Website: bh-photo
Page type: store-pickup
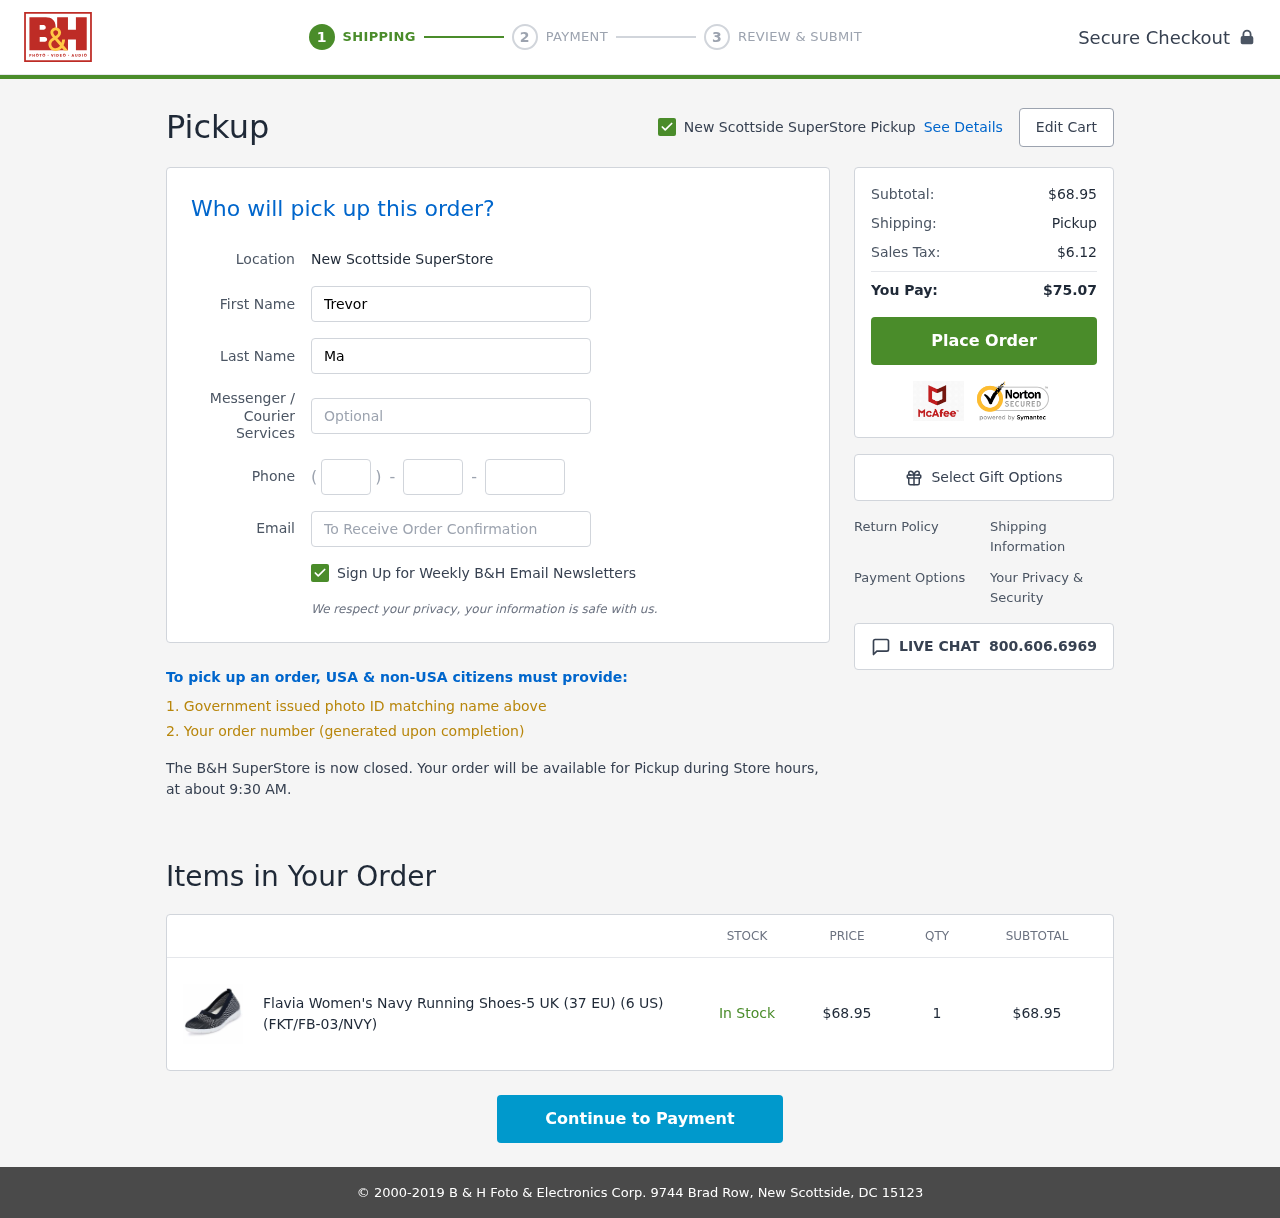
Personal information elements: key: PII_EMAIL
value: trevor_martin@gmail.com
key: PII_FIRSTNAME
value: Trevor
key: PII_LASTNAME
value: Martin
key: PII_LOCATION1_CITY
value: New Scottside SuperStore Pickup
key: PII_LOCATION1_CITY
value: New Scottside SuperStore
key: PII_PHONE_AREA
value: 593
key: PII_PHONE_PREFIX
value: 900
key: PII_PHONE_SUFFIX
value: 6562
Product elements: key: PRODUCT1_NAME
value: Flavia Women's Navy Running Shoes-5 UK (37 EU) (6 US) (FKT/FB-03/NVY)
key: PRODUCT1_PRICE
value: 68.95
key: PRODUCT1_QUANTITY
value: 1
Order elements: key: ORDER_SUBTOTAL
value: $68.95
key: ORDER_TAX
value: $6.12
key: ORDER_TOTAL
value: $75.07